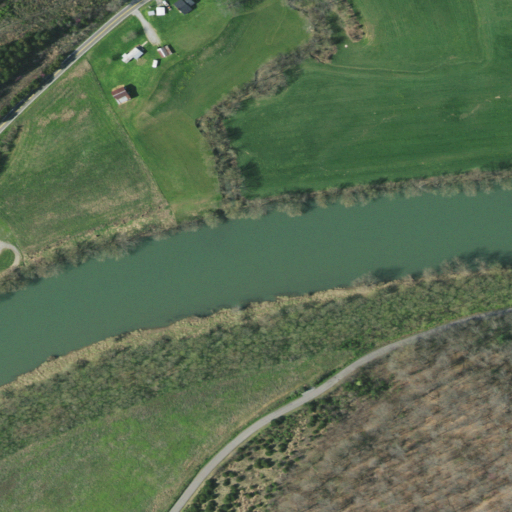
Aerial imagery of bar in Tennessee named Kyles Shoals containing pasture, open water, deciduous forest, mixed forest, open development, medium intensity development, low intensity development, grassland, and high intensity development